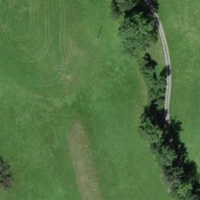
EUNIS habitat code: 24
Species observed at this site:
Campanula trachelium